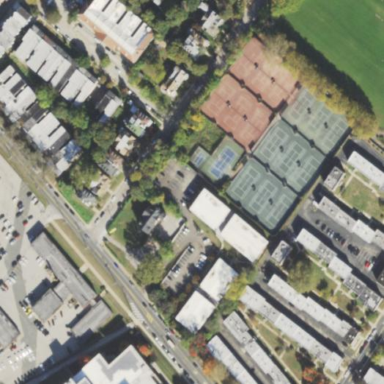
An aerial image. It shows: Sports center with tennis facility.